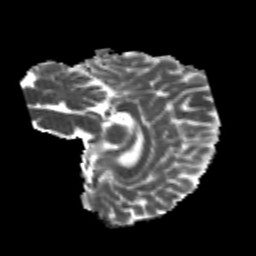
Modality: MD
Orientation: sagittal
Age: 24
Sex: female
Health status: healthy
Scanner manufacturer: philips
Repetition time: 7.389 s
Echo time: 0.08599 s